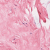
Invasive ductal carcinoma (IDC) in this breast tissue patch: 0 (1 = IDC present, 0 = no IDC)